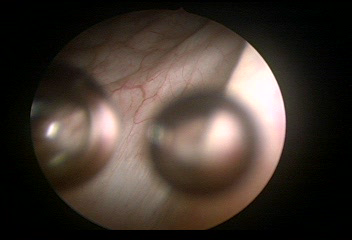
Modality: WLC
Class: Normal mucosa
Bladder cancer association: No